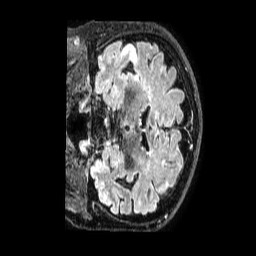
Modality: FLAIR
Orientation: coronal
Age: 70
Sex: male
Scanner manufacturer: philips
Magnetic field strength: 3 T
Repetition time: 4.8 s
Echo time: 0.34 s